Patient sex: M
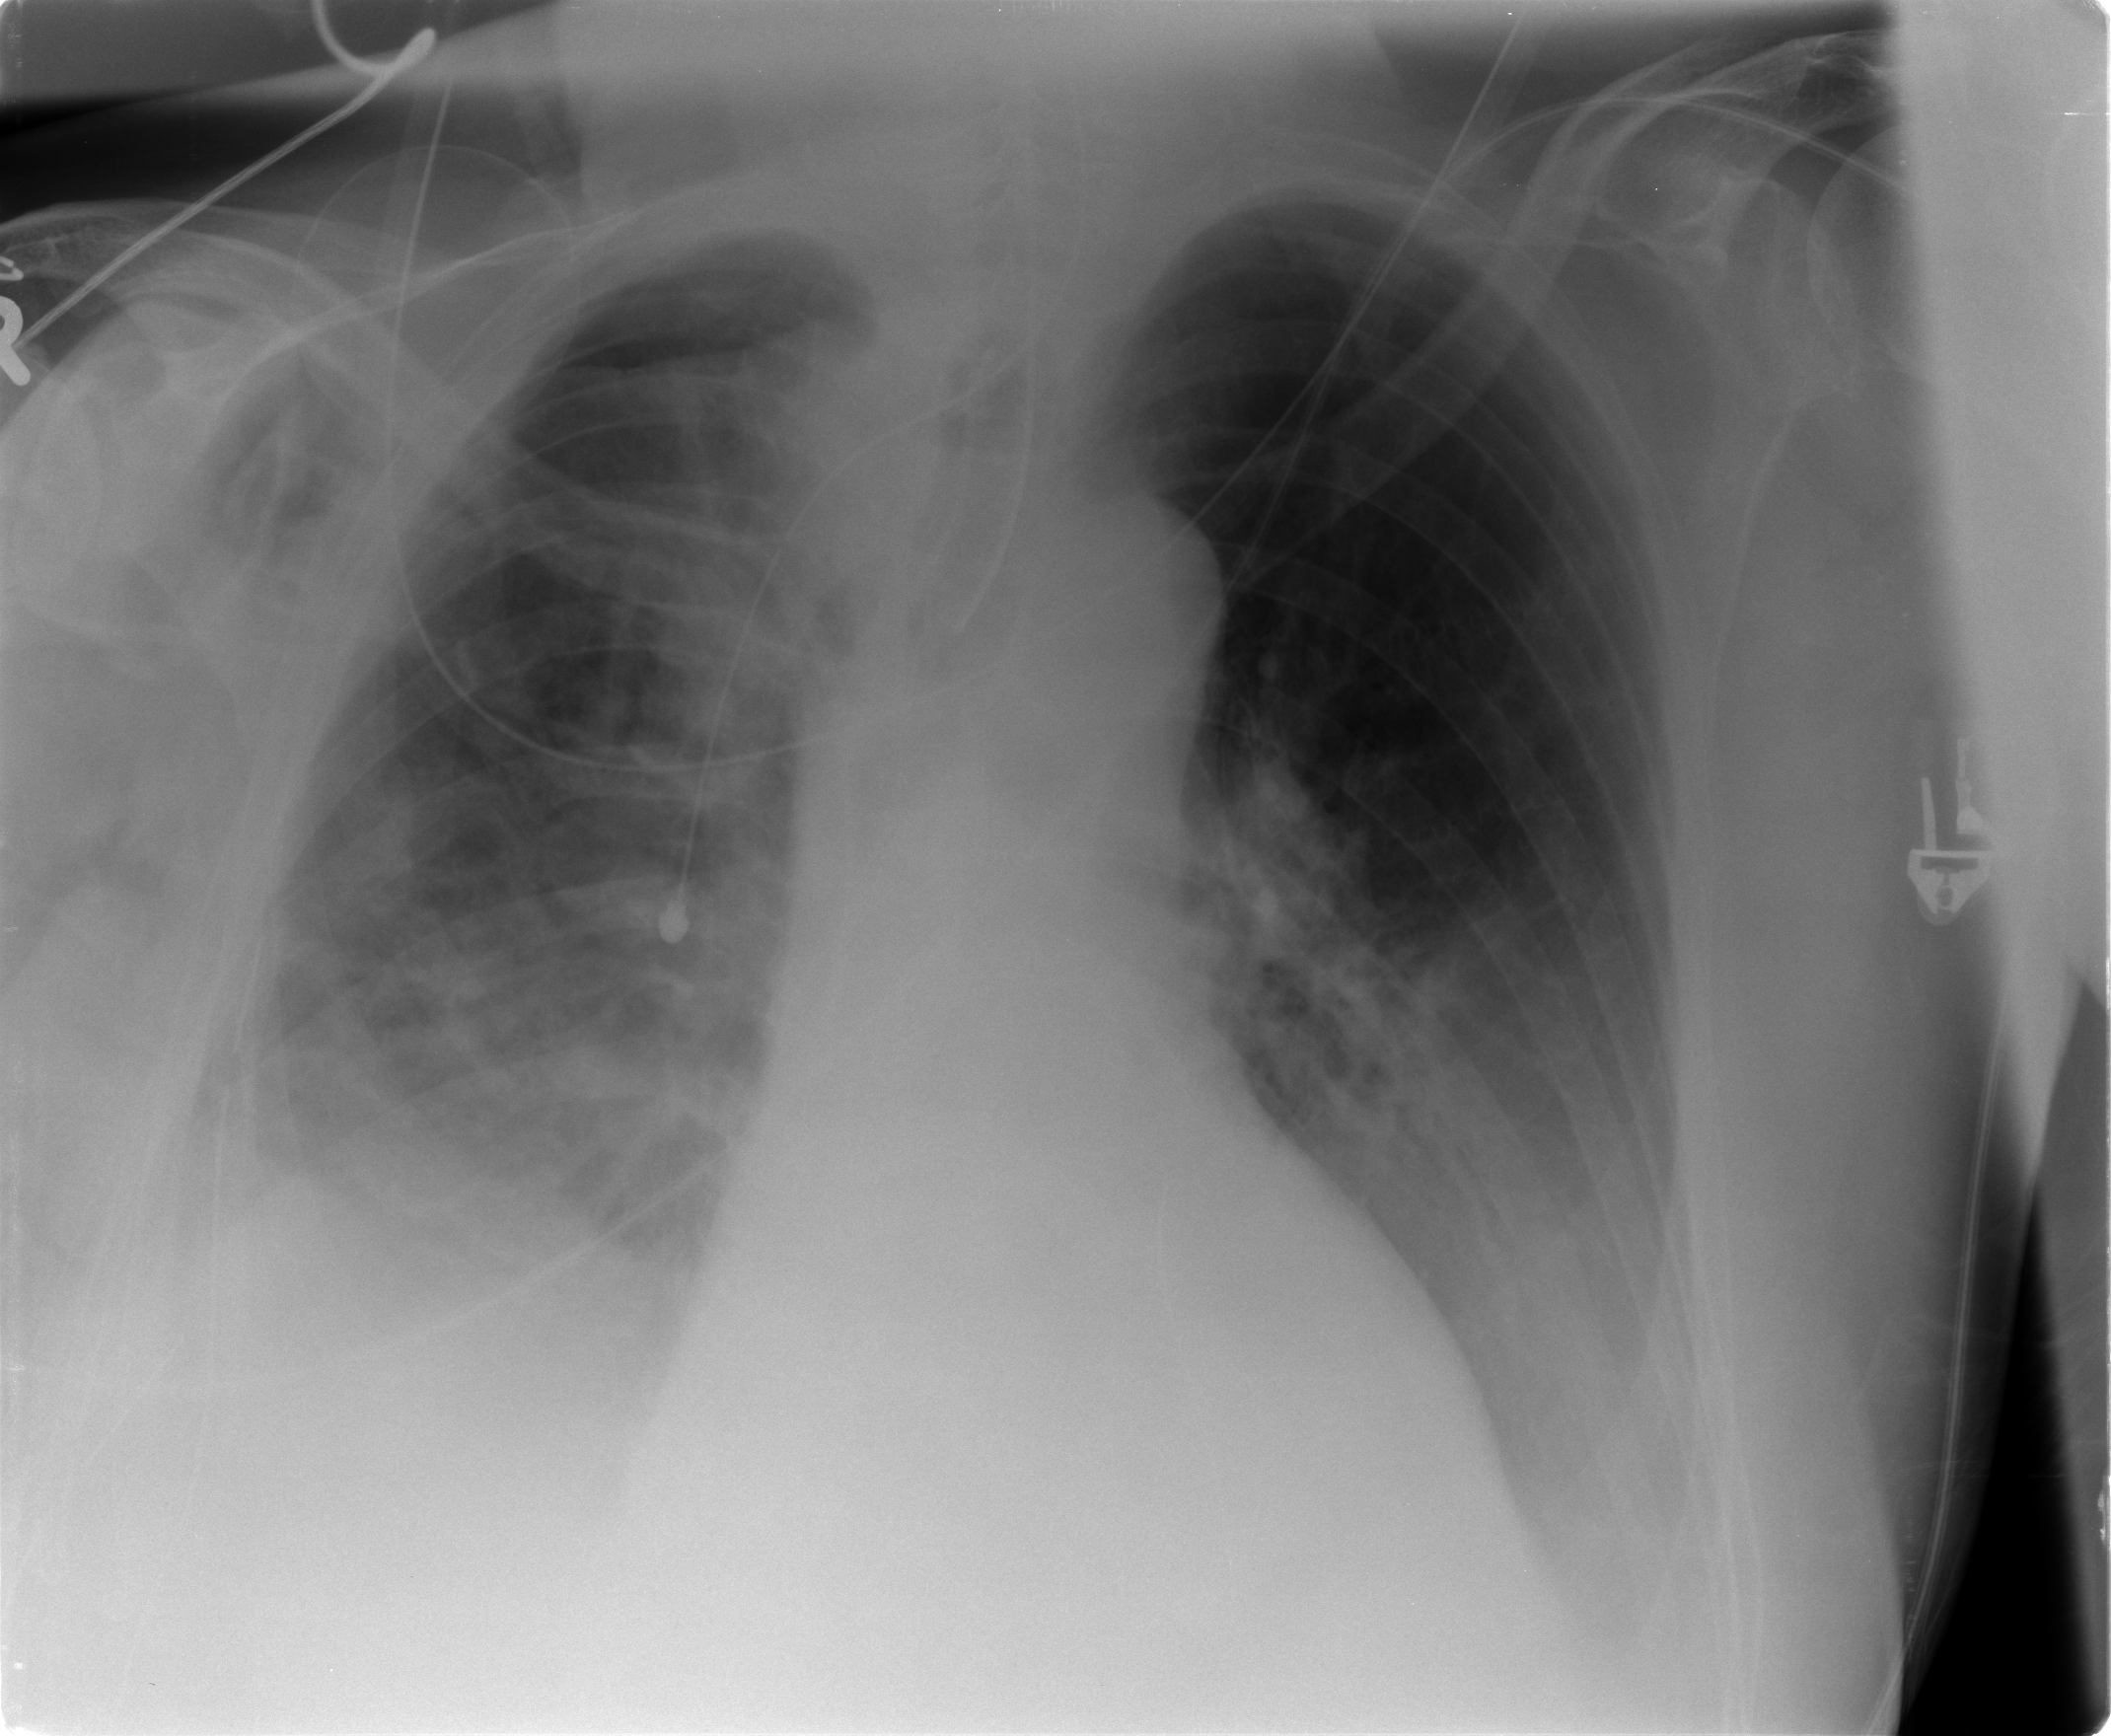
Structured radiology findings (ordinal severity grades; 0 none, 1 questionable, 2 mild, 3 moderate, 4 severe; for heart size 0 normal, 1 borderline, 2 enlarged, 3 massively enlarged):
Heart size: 1
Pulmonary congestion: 2
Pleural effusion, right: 2
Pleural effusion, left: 2
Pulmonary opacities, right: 2
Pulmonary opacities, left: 1
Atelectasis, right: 3
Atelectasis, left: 2